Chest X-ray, AP view. Patient: 58 years old, sex F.
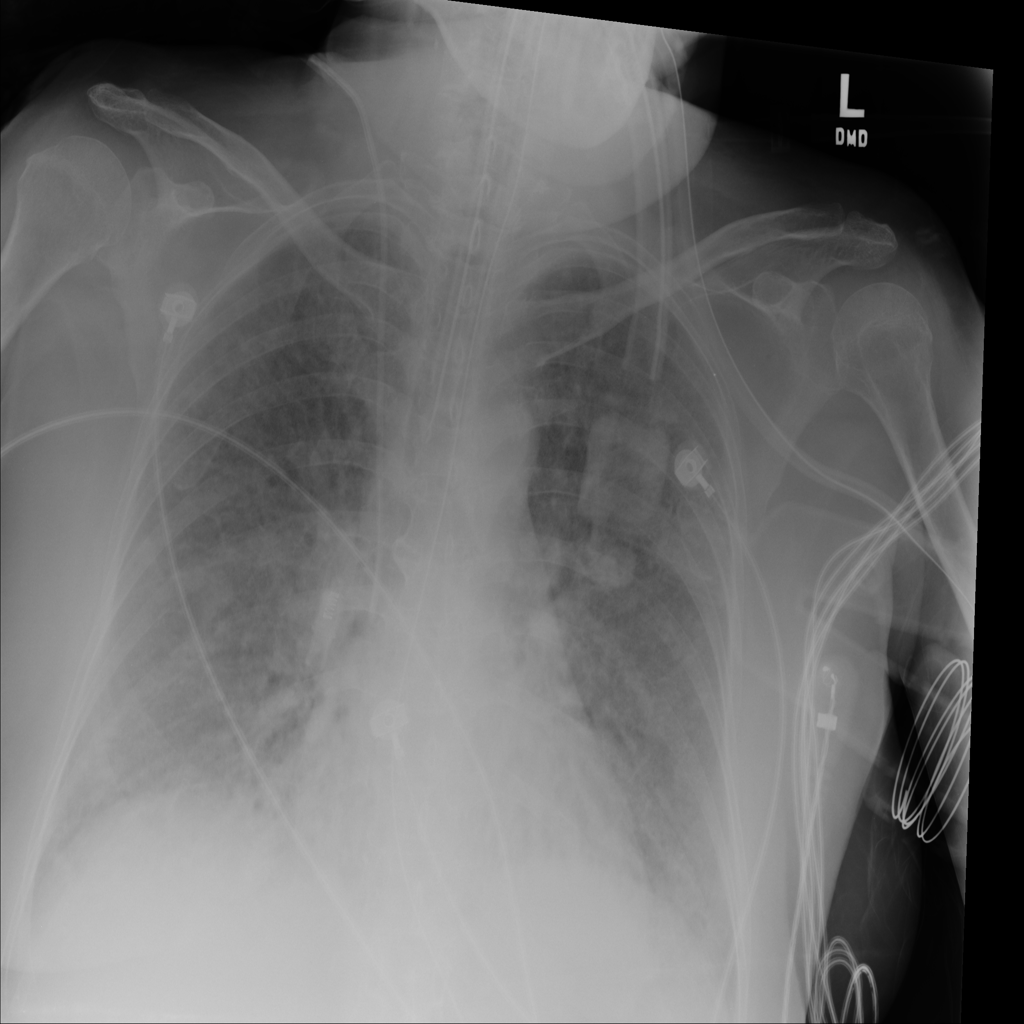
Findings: No Finding